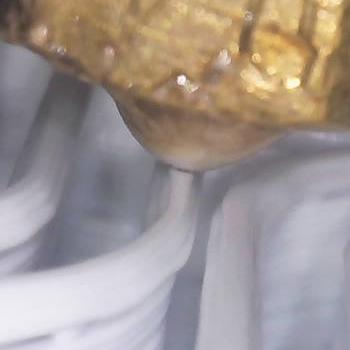
Flow rate: 59%